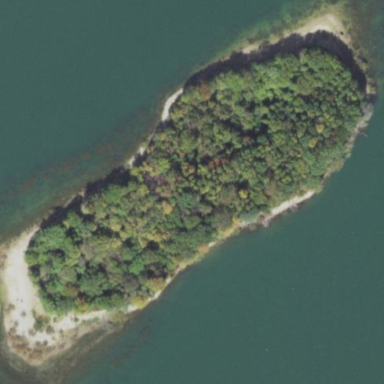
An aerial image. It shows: Image showing island.